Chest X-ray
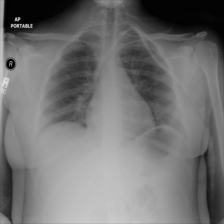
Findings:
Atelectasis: negative
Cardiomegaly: negative
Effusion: negative
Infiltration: negative
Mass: negative
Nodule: negative
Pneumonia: negative
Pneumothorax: negative
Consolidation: positive
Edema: negative
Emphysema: negative
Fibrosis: negative
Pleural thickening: negative
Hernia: negative